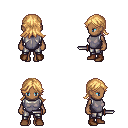
a pixel art fantasy rpg character, female body template, human, dark skin, steel chest armor, metal pants, light blonde loose hair, brown shoes, dagger, four views (front, back, left, right), 2x2 character sprite sheet, small pixel art, hard edges, no anti-aliasing